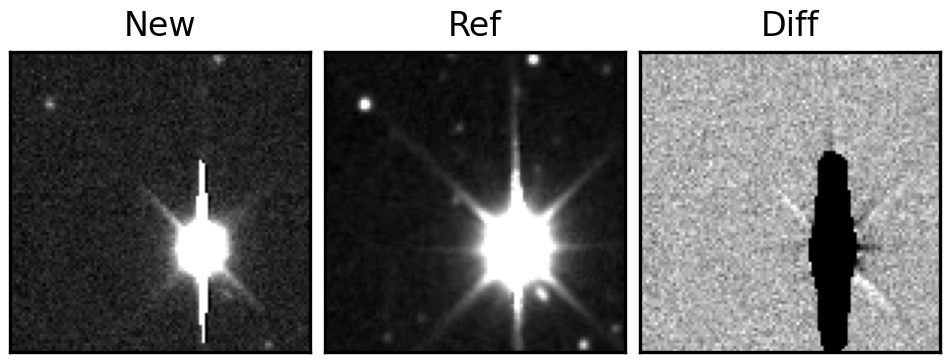
Label: bogus